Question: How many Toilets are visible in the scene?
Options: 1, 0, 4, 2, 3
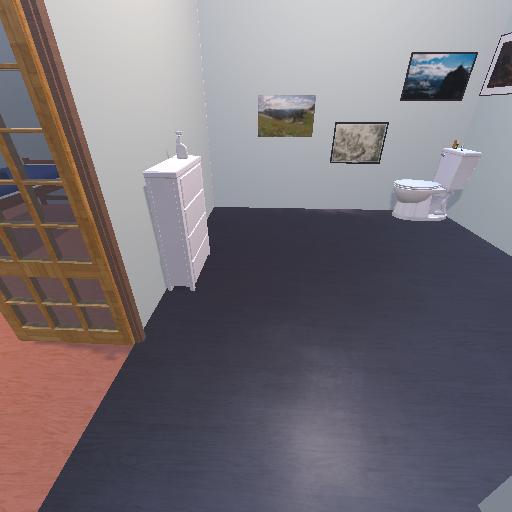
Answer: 1